Question: I would like to have a card with clickable main image content and clickable button over it. See the image
.
The image has one onclick action, button second one. But I am unable to fire action from the button, it always does an action associated with the image click.
My code is:
'''
<v-card flat class="rounded-0">
<v-img style="z-index: 0" :src="product.images"
v-on:click="action1">
<v-card-title class="align-end fill-height" primary-title>
<v-btn class="blue" style="z-index: 9999" v-on:click="action2">clickable</v-btn>
</v-card-title>
</v-img>
</v-card>
'''
Is there something I am missing out?
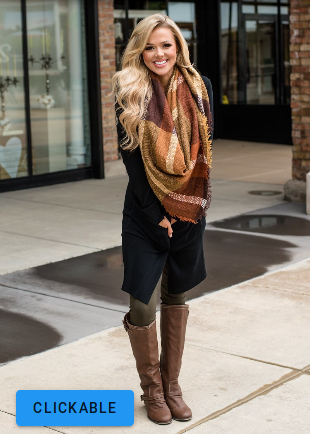
Answer: Here in above code, you have two events one is parent and another one is child
Once the parent is clicked only parent function is invoked. If you click on child, it fires child first then parent function
To stop the parent trigger when child is clicked use stop modifier
The below code will work as expected
'''
<v-card flat class="rounded-0">
<v-img style="z-index: 0" :src="product.images" v-on:click="action1">
<v-card-title class="align-end fill-height" primary-title>
<v-btn class="blue" style="z-index: 9999" v-on:click.stop="action2">clickable</v-btn>
</v-card-title>
</v-img>
</v-card>
'''